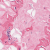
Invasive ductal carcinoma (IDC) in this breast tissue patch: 0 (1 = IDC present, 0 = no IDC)